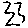
Label: zigzag